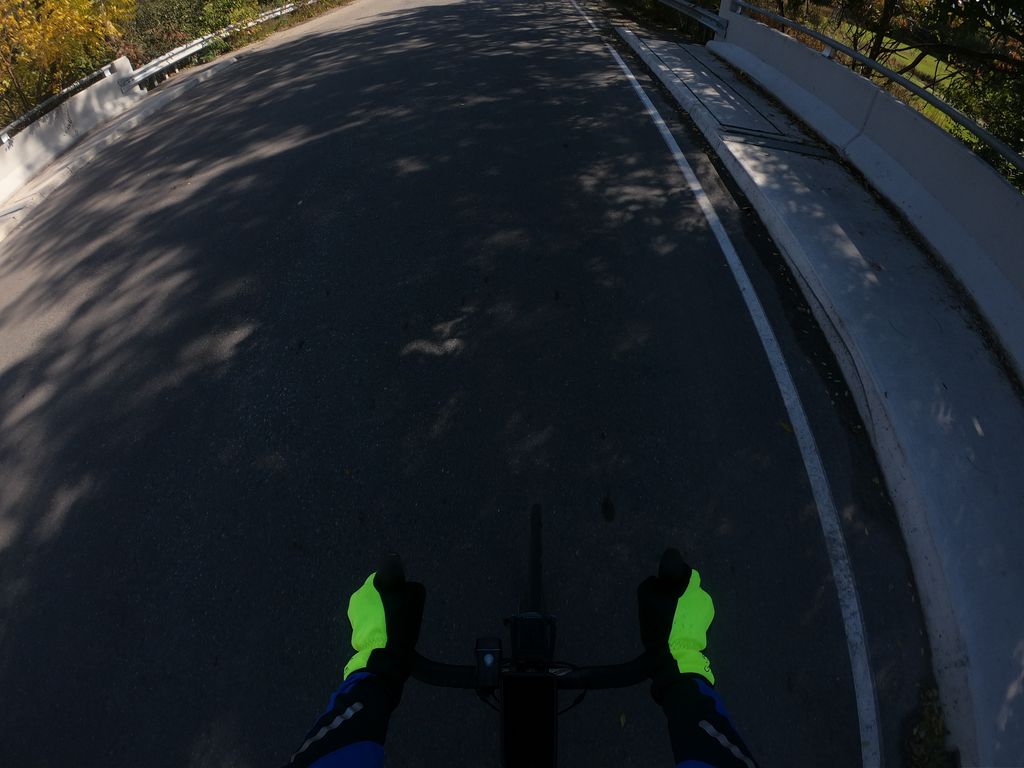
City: kitchener-waterloo